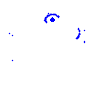
Particle: pion